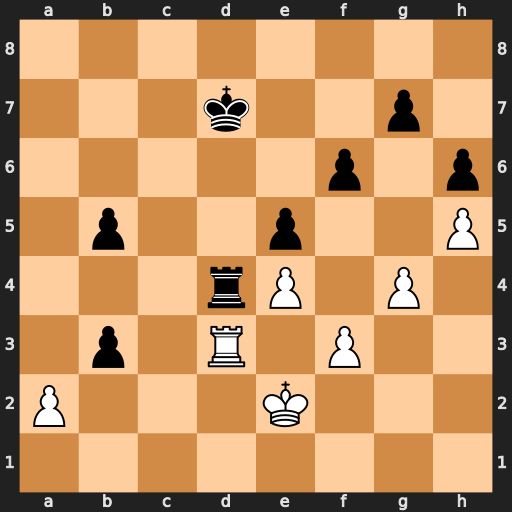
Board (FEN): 8/3k2p1/5p1p/1p2p2P/3rP1P1/1p1R1P2/P3K3/8
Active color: w
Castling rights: -
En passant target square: -
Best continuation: Rxd4+ exd4 axb3